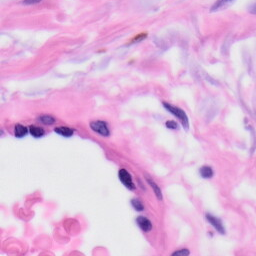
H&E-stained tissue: Skin